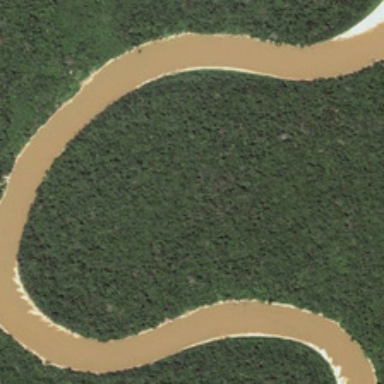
The stretch of river is across the dense forest .